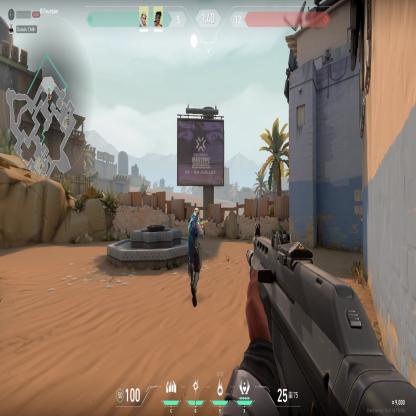
Label: teammate